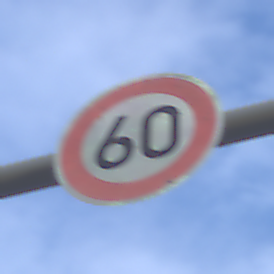
Verkehrszeichen: Geschwindigkeit60
Umgebung: Outdoor, Nature
Tageszeit: MorningAfternoon
Wetter: PartlyCloudy
Licht: Natural
Jahreszeit: NotSpecified
Kontrast: MediumContrast